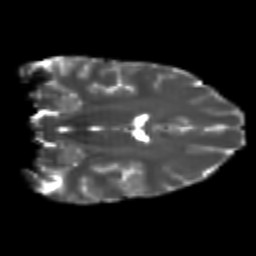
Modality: T2w
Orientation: coronal
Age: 21
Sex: female
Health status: healthy
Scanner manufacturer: philips
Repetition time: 7.475 s
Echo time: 0.08753 s